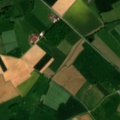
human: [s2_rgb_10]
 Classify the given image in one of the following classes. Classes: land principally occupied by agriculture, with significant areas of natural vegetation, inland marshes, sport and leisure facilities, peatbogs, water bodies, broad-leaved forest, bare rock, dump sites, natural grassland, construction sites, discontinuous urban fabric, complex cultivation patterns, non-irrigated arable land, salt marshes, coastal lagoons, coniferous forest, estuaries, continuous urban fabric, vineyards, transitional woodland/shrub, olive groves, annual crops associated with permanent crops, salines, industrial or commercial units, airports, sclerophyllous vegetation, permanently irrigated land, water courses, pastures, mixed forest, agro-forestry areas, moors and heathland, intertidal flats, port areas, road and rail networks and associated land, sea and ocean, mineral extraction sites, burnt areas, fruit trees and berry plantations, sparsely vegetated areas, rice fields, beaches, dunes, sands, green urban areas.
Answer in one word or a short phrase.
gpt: non-irrigated arable land, pastures, complex cultivation patterns